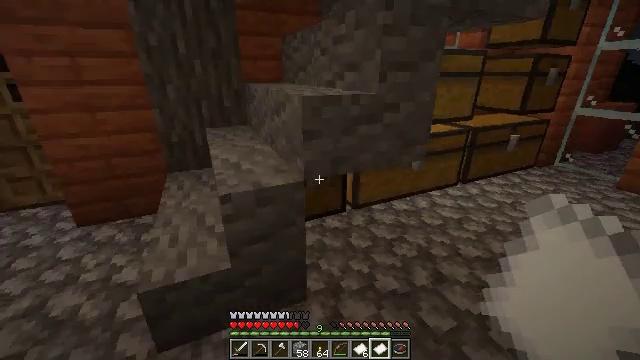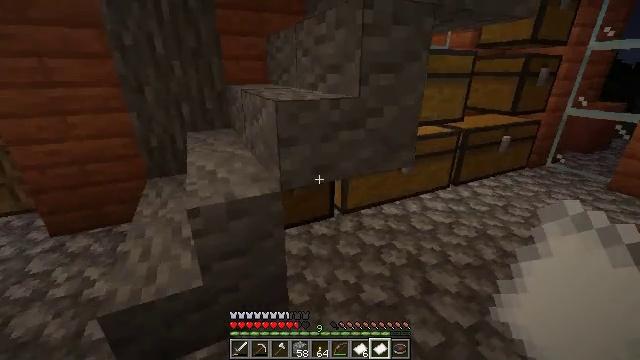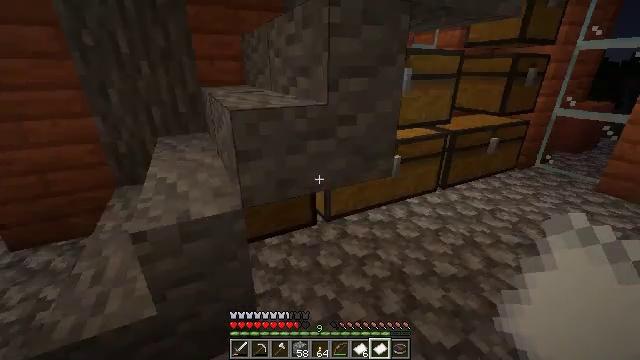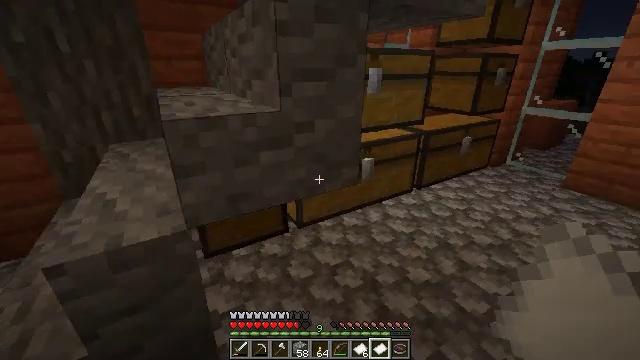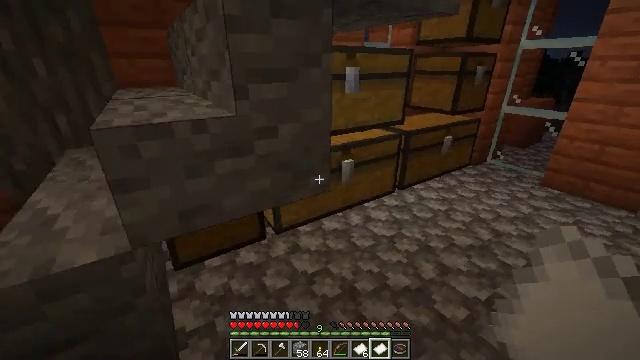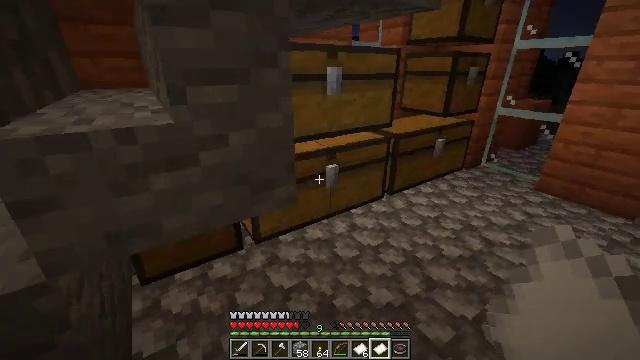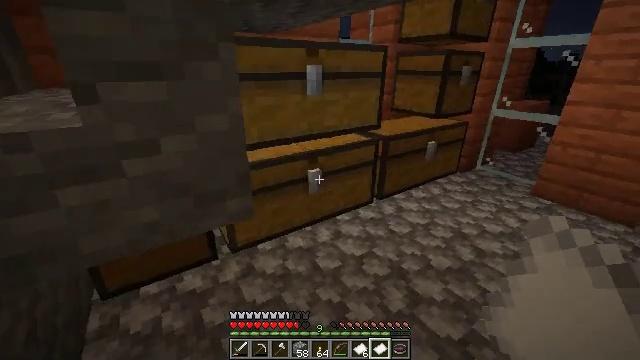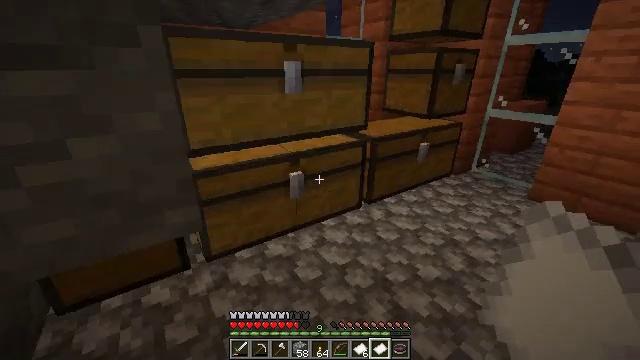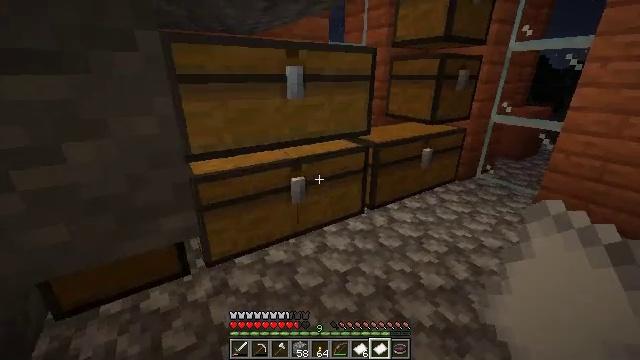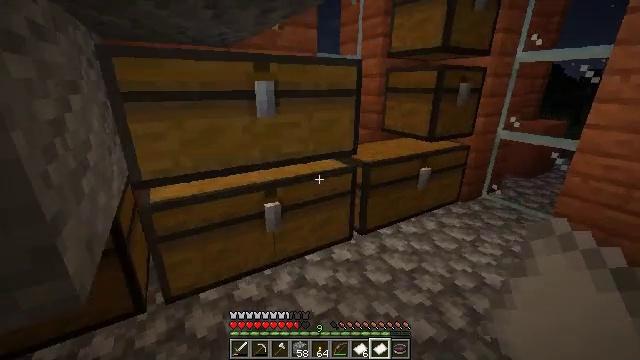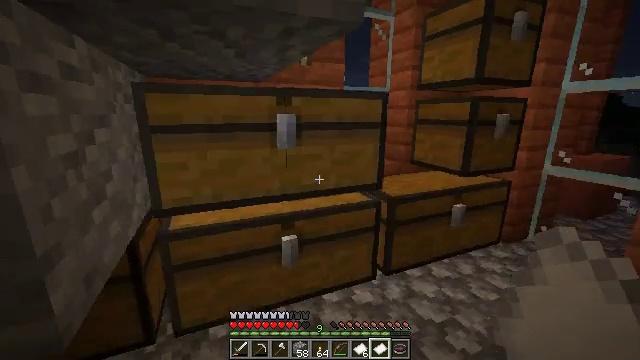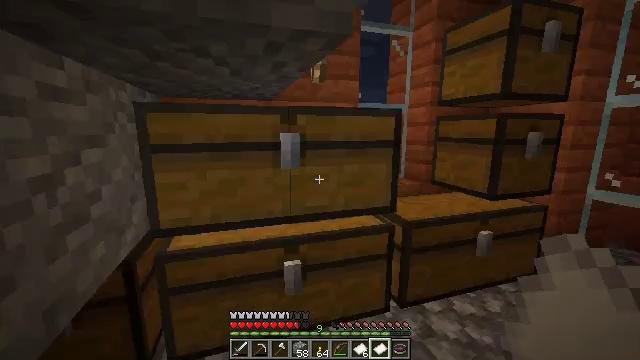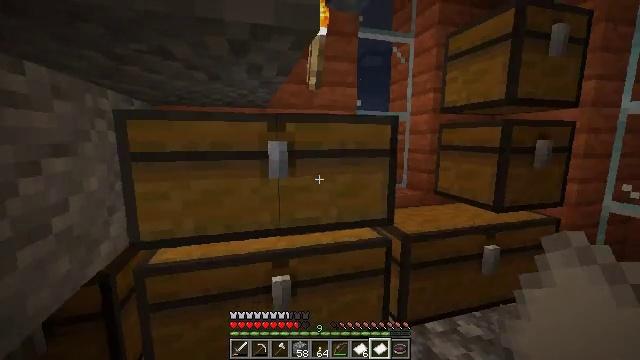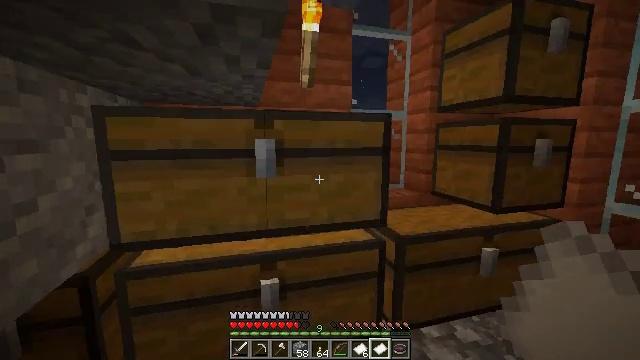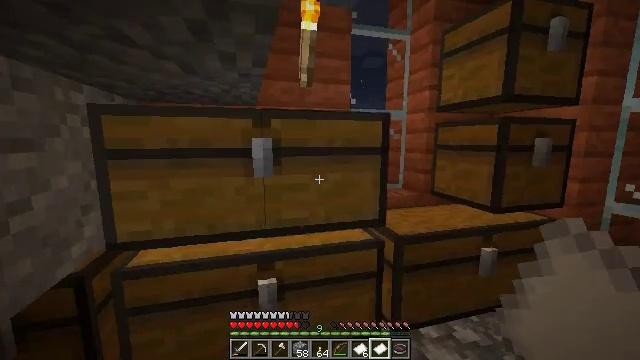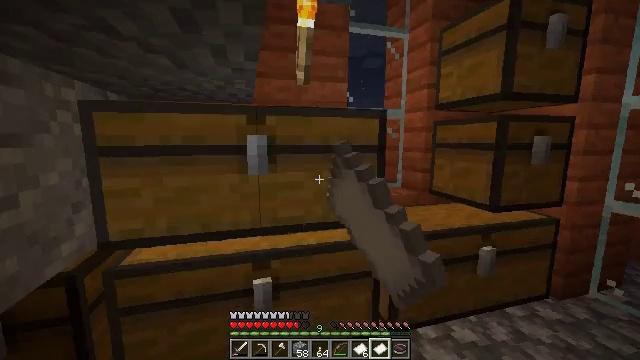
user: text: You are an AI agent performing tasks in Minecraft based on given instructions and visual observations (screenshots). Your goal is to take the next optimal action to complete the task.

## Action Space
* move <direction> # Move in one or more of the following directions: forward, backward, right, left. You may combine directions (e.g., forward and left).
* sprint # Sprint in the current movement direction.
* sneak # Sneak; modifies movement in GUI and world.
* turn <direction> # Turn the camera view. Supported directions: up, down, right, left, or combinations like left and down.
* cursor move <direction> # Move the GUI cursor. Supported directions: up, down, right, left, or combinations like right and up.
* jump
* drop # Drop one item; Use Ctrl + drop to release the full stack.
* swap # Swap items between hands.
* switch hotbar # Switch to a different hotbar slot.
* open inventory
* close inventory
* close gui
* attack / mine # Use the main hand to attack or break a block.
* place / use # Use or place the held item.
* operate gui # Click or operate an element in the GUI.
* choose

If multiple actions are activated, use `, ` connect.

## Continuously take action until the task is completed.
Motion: motion action
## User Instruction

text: Use the materials to craft a stonecutter.
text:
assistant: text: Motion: move forward and move right, turn right
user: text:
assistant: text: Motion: move forward and move right, turn right
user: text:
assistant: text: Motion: move forward and move right, turn right
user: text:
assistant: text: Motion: move forward and move right, turn right
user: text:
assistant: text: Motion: move forward and move right
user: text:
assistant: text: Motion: move forward and move right
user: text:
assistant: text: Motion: move forward and move right
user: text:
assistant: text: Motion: move forward and move right, turn up
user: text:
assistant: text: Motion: move forward and move right, turn left and up
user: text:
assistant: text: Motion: move forward and move right, turn left and up
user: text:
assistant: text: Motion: move forward and move right, turn left and up
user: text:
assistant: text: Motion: turn left and up
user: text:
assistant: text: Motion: no_op
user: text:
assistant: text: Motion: use / place
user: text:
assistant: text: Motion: use / place
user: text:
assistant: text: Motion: use / place
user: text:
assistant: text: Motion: no_op
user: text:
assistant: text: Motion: no_op
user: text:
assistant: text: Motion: no_op
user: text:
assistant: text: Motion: no_op
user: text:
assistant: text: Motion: no_op
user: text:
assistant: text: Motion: no_op
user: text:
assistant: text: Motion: no_op
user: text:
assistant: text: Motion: turn right
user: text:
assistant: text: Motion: turn right
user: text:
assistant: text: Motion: turn right
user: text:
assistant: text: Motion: no_op
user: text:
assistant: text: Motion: no_op
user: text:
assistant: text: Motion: no_op
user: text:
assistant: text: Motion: no_op